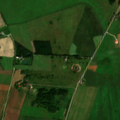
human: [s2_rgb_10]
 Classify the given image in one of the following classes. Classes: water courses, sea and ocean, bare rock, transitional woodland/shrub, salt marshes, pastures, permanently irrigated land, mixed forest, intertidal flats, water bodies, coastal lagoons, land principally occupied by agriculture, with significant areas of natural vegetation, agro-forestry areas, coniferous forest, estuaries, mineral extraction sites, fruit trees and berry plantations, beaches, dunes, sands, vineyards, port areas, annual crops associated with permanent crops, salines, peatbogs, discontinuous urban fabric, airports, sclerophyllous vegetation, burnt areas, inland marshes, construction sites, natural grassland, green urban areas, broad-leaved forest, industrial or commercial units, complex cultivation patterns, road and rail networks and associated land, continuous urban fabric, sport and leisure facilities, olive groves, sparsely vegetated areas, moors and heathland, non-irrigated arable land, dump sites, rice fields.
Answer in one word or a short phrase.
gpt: non-irrigated arable land, complex cultivation patterns